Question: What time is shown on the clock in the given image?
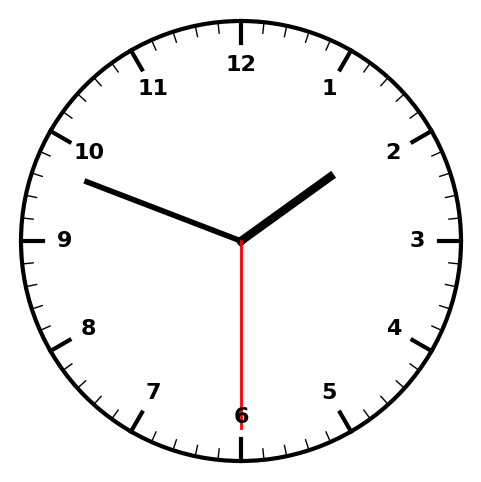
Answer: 01:48:30